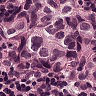
Metastatic tissue present: yes